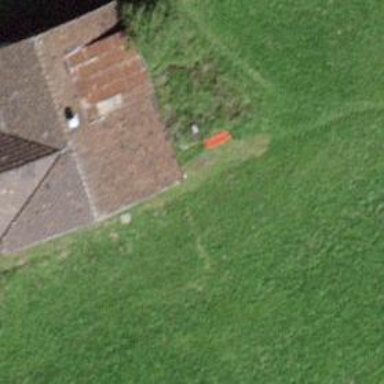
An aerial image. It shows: Path covered with grass.